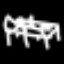
Label: bed